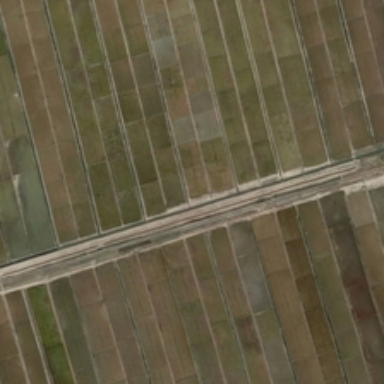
Many orderly pieces of farmlands are in two sides of a wild small road .